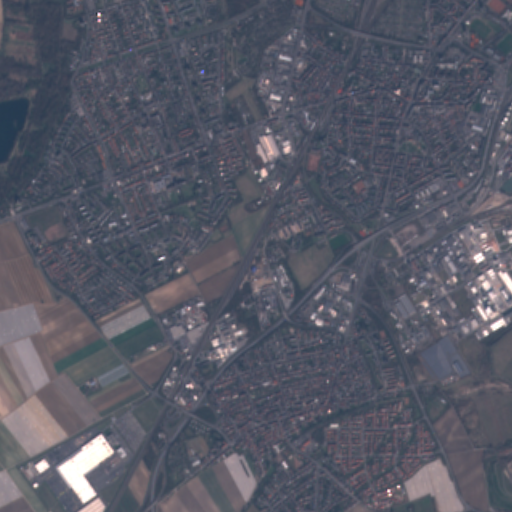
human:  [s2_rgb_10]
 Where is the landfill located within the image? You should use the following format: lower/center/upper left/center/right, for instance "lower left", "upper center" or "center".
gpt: The landfill is located in the lower right of the image.
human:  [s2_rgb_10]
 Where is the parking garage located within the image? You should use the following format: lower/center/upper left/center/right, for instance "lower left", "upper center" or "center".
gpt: The parking garage is located in the upper center of the image.
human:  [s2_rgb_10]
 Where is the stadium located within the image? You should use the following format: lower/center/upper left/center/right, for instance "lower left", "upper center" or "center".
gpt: The stadium is located in the upper right of the image.
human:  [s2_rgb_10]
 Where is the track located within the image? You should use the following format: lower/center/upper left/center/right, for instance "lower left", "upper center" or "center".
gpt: The track is located in the upper right of the image.
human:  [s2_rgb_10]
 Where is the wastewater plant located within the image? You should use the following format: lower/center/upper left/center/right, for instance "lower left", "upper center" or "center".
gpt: The wastewater plant is located in the lower right of the image.
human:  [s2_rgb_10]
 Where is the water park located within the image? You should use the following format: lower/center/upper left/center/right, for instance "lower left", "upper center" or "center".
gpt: The water park is located in the upper right of the image.
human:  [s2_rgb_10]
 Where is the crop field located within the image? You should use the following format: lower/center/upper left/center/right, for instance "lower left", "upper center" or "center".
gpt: There is no crop field in the image.